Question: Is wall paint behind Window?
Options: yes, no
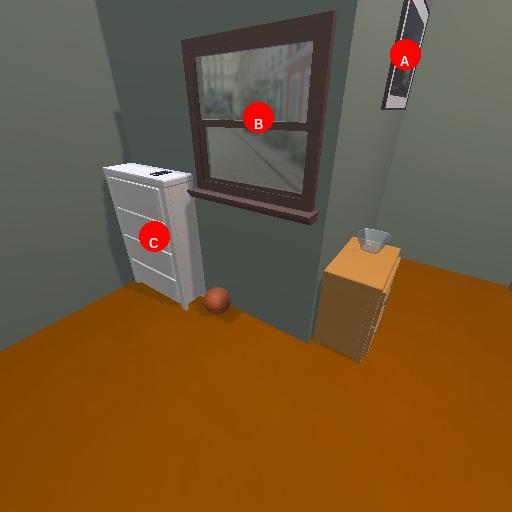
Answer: yes